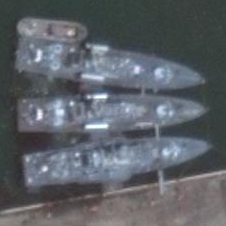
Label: combat